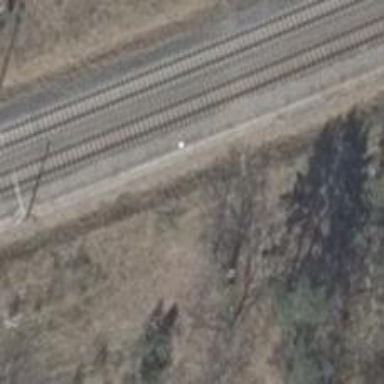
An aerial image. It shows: Track with grade 3 type.